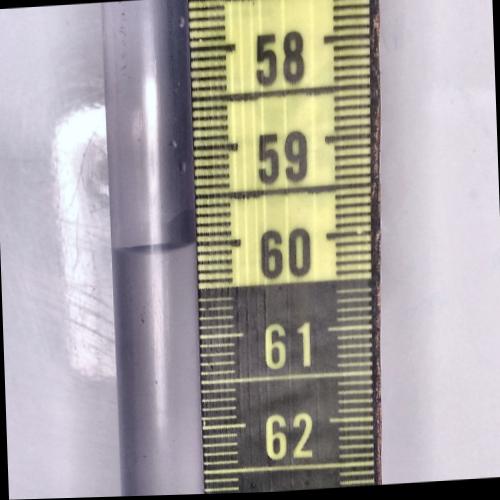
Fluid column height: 60.0 cm